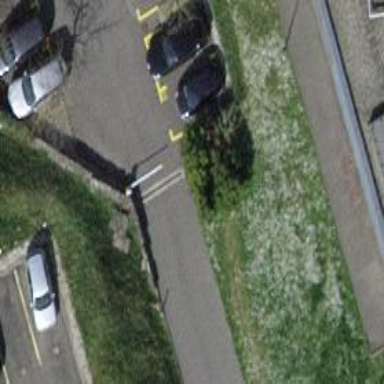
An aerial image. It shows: Lift gate barrier.